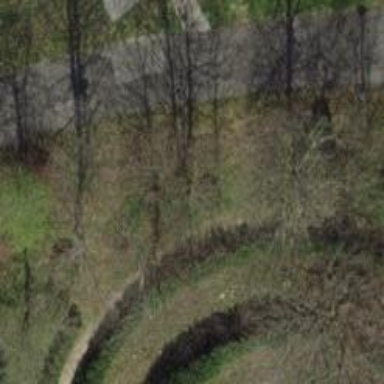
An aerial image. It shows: Unpaved path.